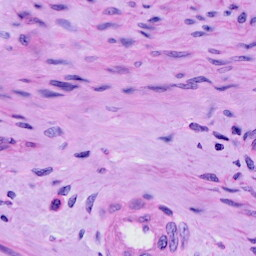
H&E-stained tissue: Cervix